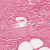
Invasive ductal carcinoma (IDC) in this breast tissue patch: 0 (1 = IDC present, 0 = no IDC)